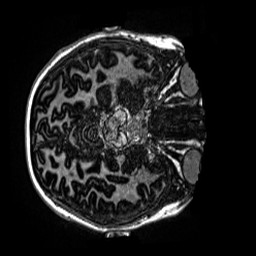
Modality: MP2RAGE
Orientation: axial
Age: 12
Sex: female
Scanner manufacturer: siemens
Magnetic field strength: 3 T
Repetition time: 4 s
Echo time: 0.00299 s